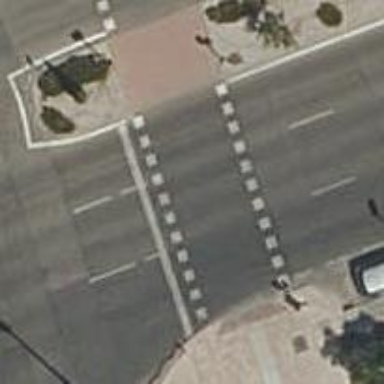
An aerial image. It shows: Road with traffic signals.